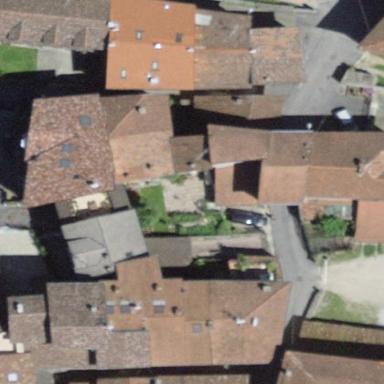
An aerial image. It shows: Hipped roof apartment building.